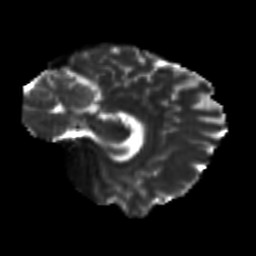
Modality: T2w
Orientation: sagittal
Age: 22
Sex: male
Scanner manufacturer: siemens
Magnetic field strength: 3 T
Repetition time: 3.5 s
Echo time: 0.125 s